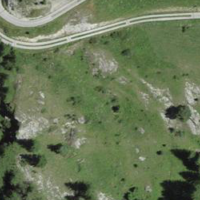
EUNIS habitat code: 26
Species observed at this site:
Lysandra coridon
Berberis vulgaris
Cirsium arvense
Lactuca perennis